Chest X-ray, PA view. Patient: 51 years old, sex M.
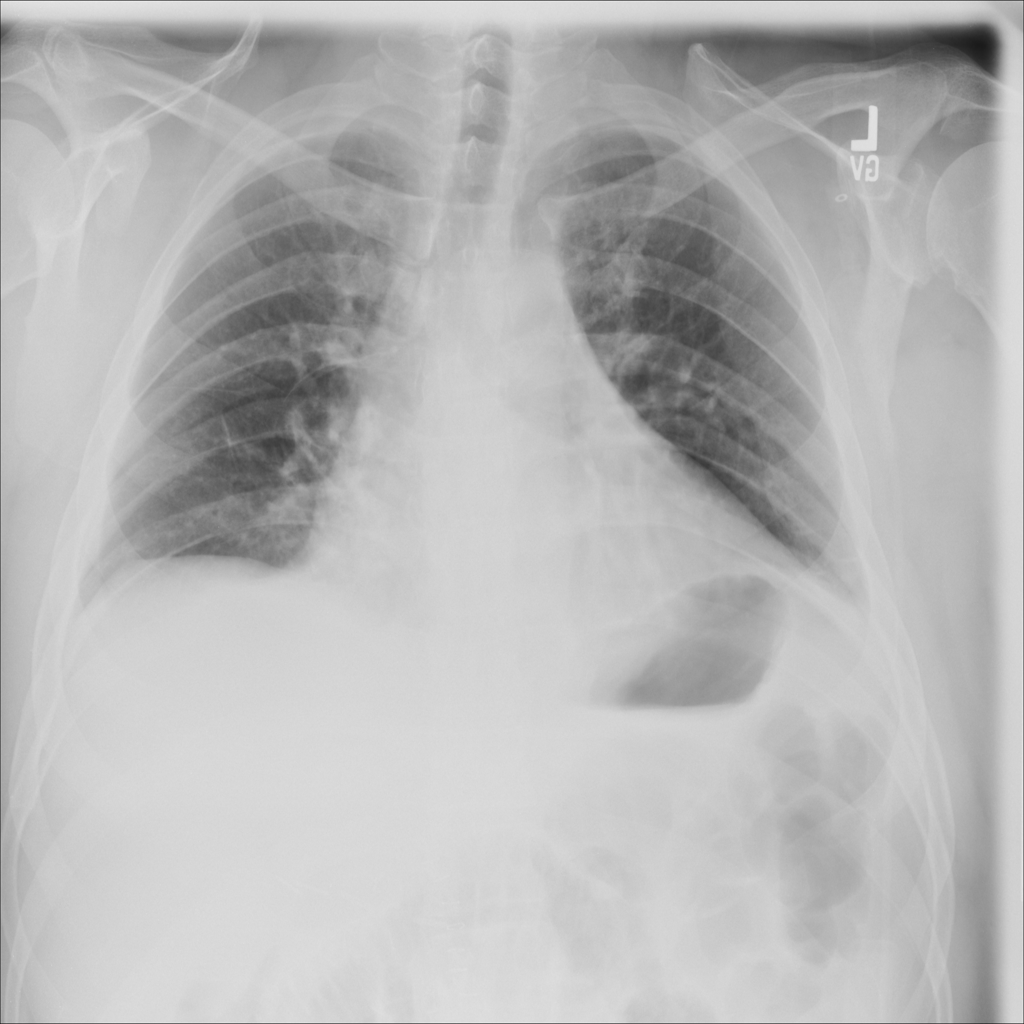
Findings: Atelectasis, Effusion